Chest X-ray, AP view. Patient: 56 years old, sex M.
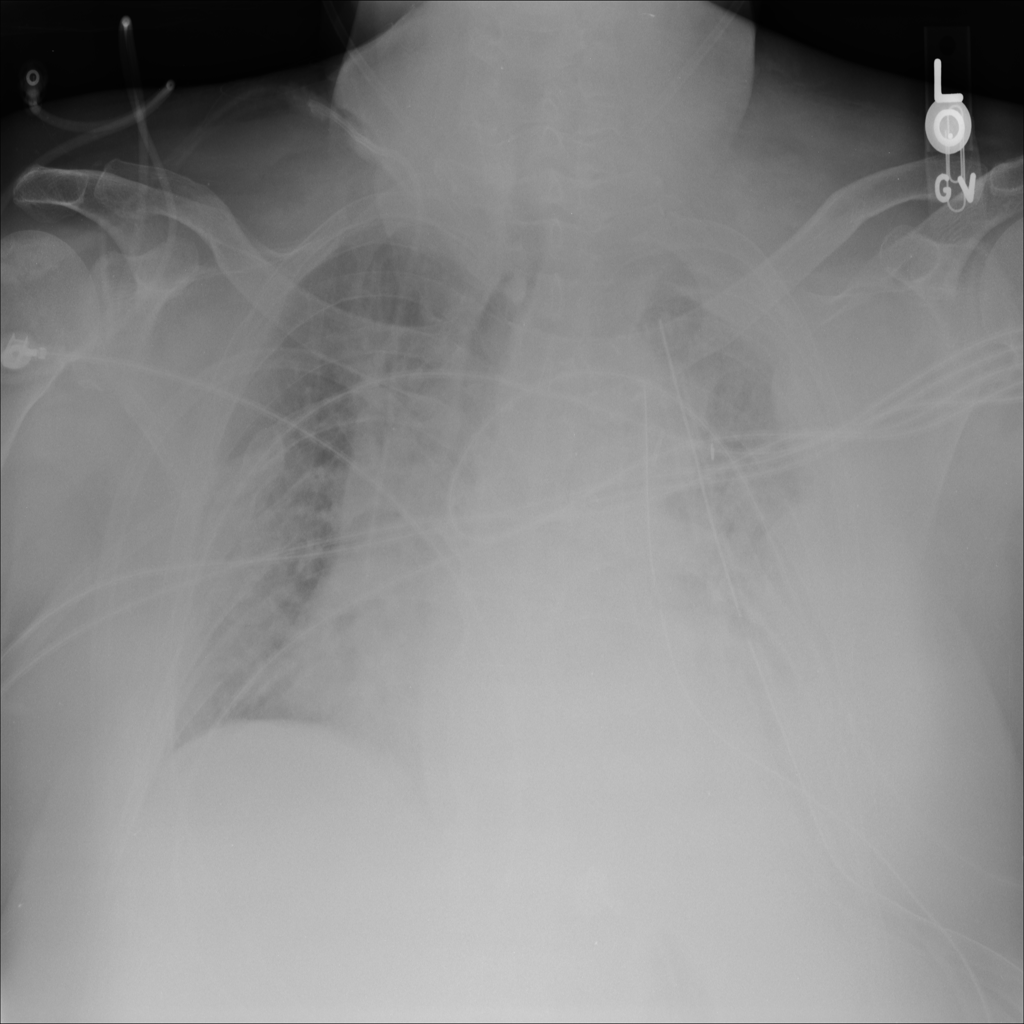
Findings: Consolidation, Mass